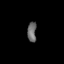
Tissue: prostate
Cell type: Endothelial cells
Senescence score: 0.7008
Nuclear area (px): 177
Mean DAPI intensity: 105.412